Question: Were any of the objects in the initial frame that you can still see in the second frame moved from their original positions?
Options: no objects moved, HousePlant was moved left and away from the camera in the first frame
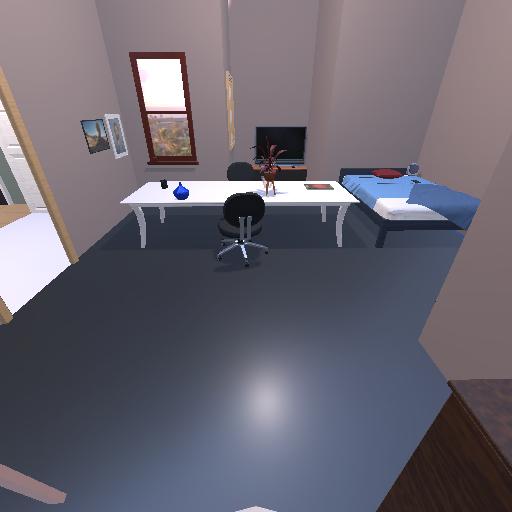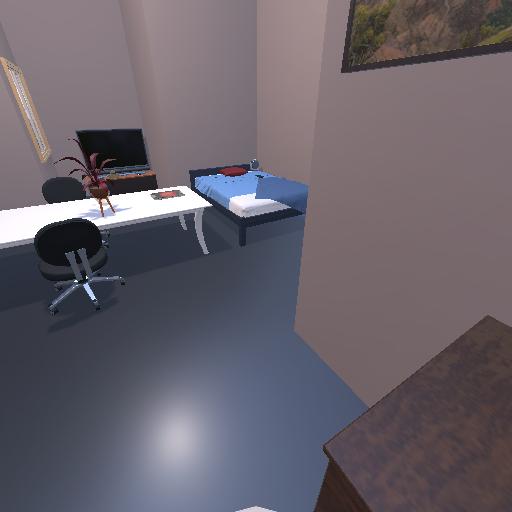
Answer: no objects moved